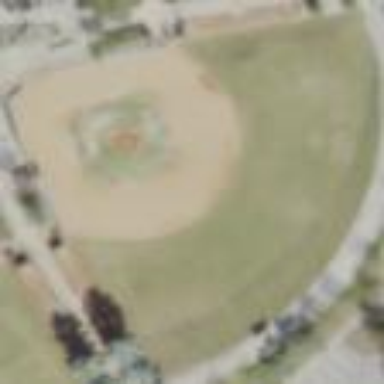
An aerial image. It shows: Baseball pitch for leisure land.